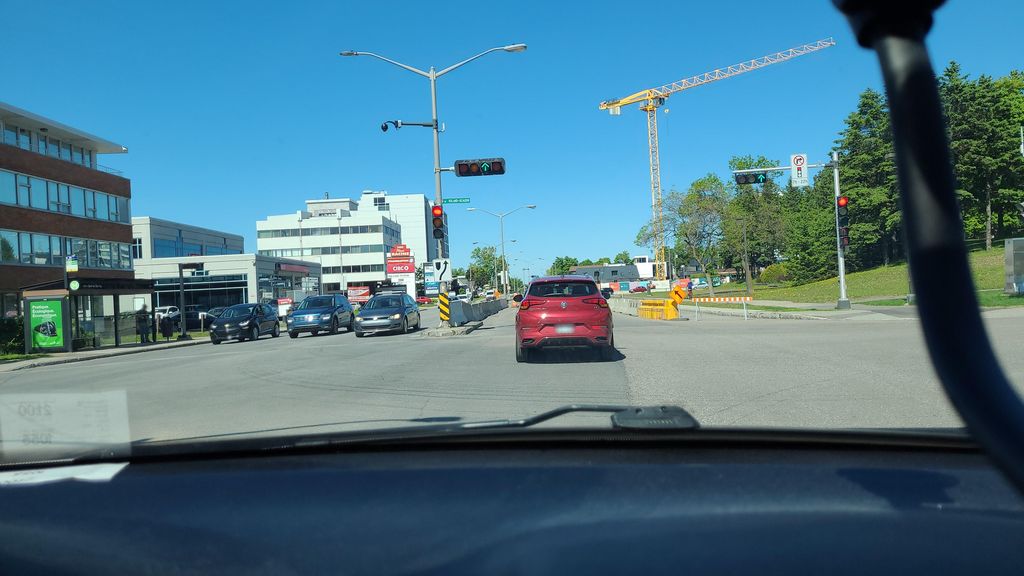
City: quebec_city